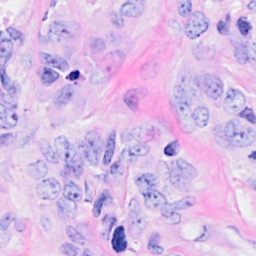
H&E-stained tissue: Breast